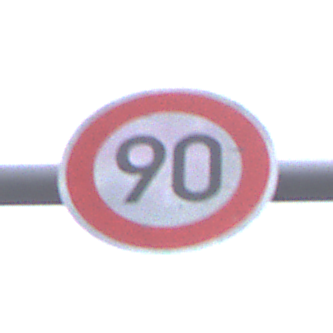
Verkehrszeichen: Geschwindigkeit90
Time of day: MorningAfternoon
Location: Outdoor (Urban)
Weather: Overcast
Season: NotSpecified
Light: Natural